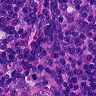
Metastatic tissue present: no